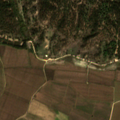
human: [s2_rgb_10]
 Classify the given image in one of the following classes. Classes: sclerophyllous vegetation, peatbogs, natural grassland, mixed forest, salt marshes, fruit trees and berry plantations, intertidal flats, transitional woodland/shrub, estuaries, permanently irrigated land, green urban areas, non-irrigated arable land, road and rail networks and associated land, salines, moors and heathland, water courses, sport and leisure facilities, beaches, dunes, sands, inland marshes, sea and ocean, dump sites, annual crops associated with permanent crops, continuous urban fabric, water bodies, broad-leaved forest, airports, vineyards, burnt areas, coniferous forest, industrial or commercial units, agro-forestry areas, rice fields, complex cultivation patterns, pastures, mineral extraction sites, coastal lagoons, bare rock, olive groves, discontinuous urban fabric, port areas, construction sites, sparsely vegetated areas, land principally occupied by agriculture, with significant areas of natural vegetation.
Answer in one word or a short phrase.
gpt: rice fields, agro-forestry areas, broad-leaved forest, mixed forest